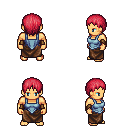
a pixel art fantasy rpg character, male body template, human, tanned skin, blue vest, robe skirt, ruby red plain hairstyle, leather bracers, four views (front, back, left, right), 2x2 character sprite sheet, small pixel art, hard edges, no anti-aliasing